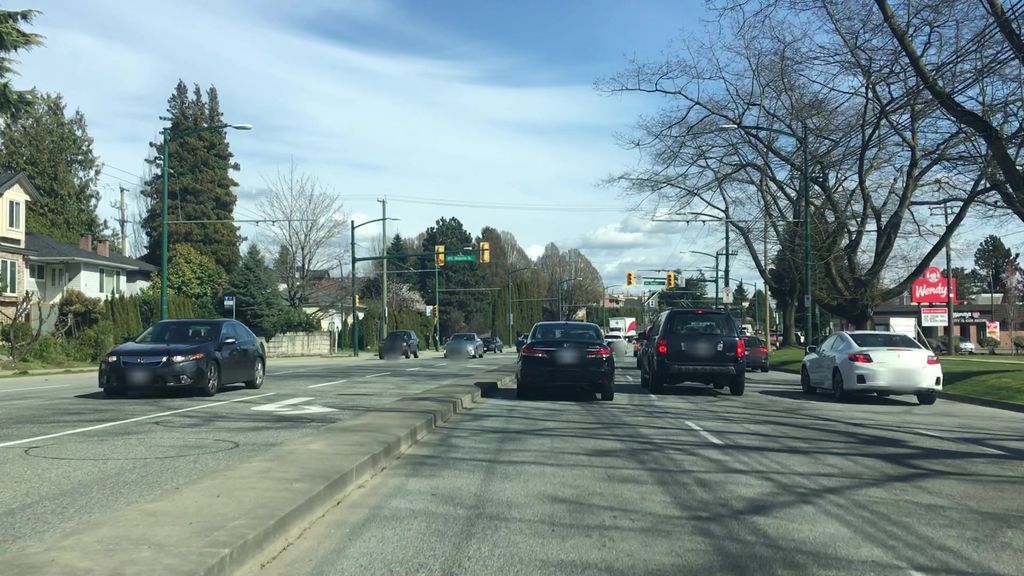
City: vancouver